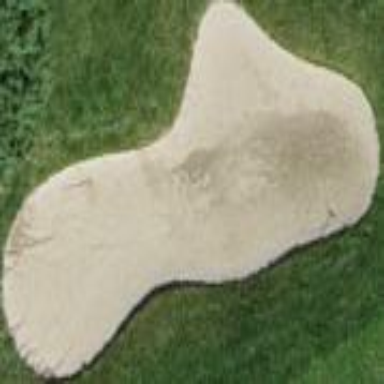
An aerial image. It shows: Golf bunker filled with sandy terrain.